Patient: sex M, age 43
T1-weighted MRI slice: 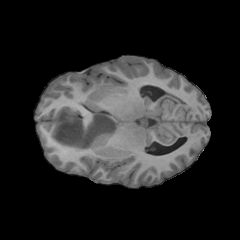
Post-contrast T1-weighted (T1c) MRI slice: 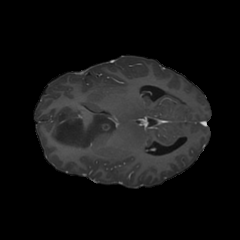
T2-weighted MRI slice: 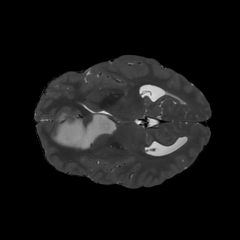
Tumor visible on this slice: yes
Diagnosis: Astrocytoma, IDH-mutant
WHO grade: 4